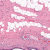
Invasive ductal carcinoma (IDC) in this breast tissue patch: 0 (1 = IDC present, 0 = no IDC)